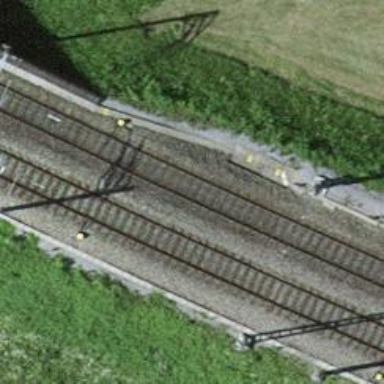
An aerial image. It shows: Single-track electrified railway with contact line.